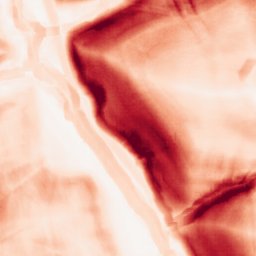
Category: morphological
Decomposition family: morphological_gradient
Decomposition parameters: size: 10
shape: square
Upsampling method: sinc_hamming
Upsampling parameters: scale: 4
kernel_size: 8
Upsampling scale: 4